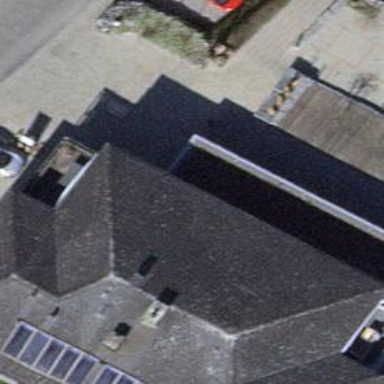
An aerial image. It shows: Cafe.